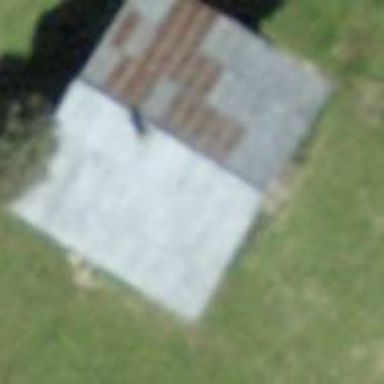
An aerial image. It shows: Cabin.